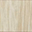
Piece: xx